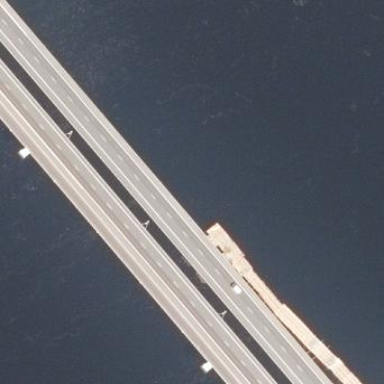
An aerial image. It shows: Beam bridge structure.